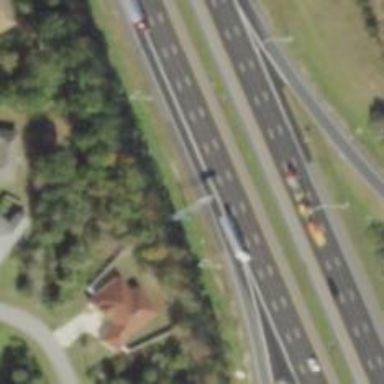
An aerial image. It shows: Motorway junction.